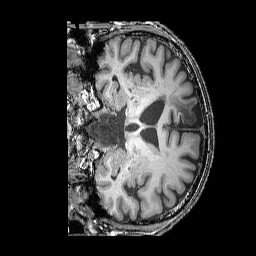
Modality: T1w
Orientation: coronal
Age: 72
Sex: male
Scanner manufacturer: siemens
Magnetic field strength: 3 T
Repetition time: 2.25 s
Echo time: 0.00411 s